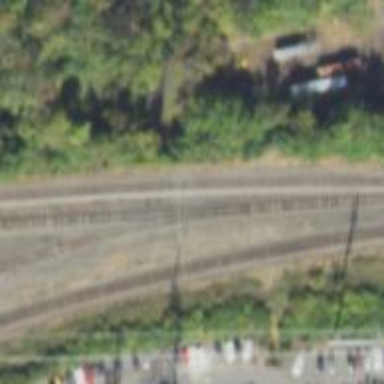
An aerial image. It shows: Railway siding for service.